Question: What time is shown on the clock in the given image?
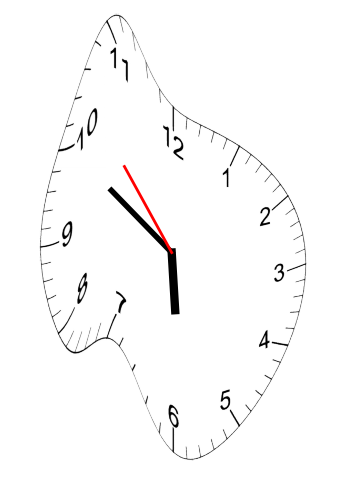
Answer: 05:49:53